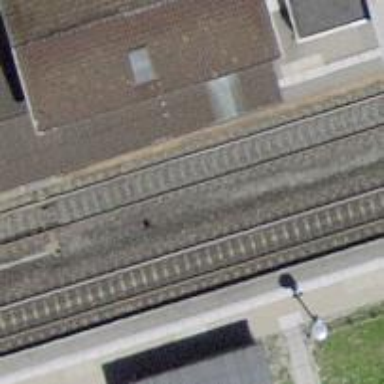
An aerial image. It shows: Public transport stop position.